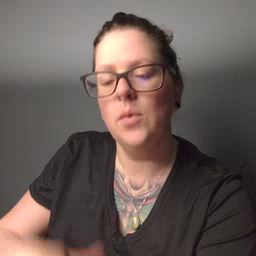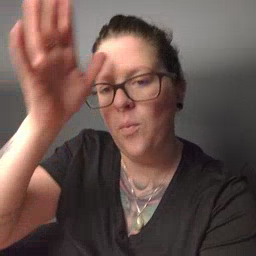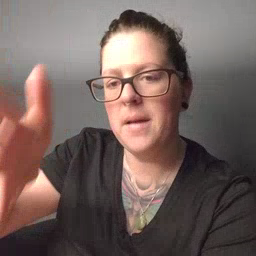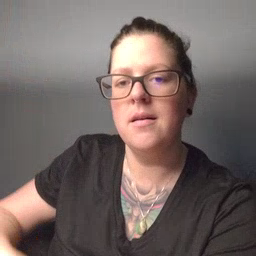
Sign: grandpa